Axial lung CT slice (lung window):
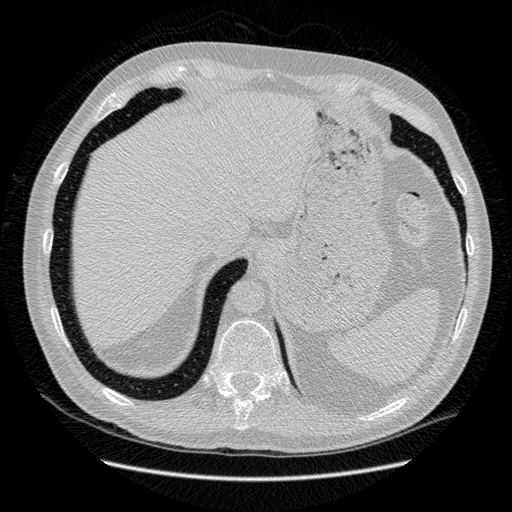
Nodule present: no